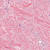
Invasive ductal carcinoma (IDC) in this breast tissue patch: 0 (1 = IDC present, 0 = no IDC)